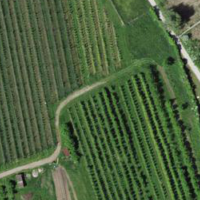
EUNIS habitat code: 24
Species observed at this site:
Phylloscopus trochilus